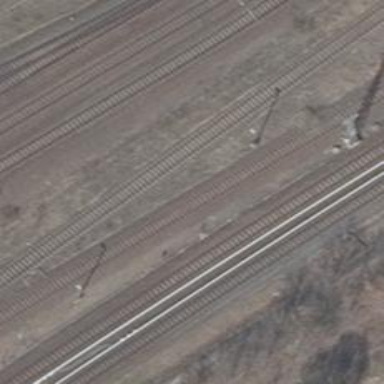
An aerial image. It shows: Disused railway line with electrified contact line.